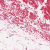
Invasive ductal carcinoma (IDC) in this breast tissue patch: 0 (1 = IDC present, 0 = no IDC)